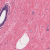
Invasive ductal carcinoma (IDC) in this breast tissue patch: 0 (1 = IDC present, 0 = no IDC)